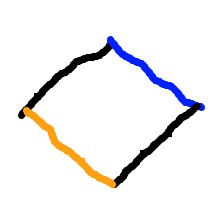
Shape: rhombus